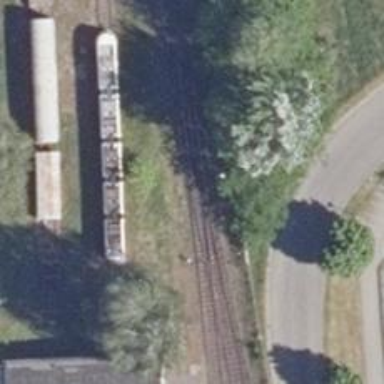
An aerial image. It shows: Railway switch.